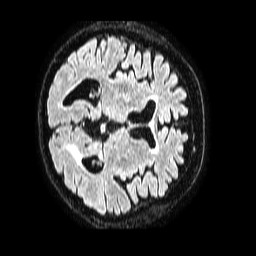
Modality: FLAIR
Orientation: axial
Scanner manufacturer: philips
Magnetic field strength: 1.5 T
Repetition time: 4.8 s
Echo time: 0.3 s